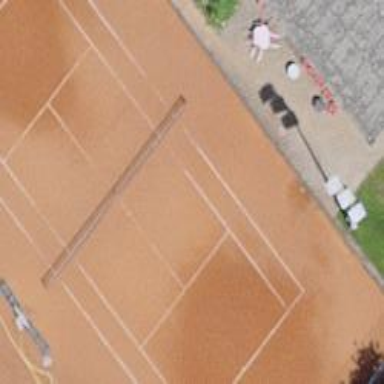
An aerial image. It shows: Sandy tennis court.